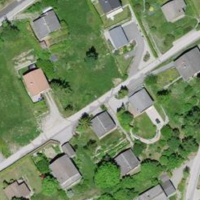
EUNIS habitat code: 55
Species observed at this site:
Cotoneaster dammeri